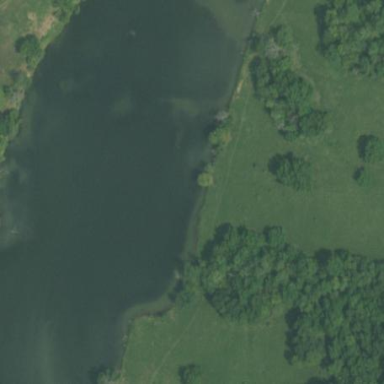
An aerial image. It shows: Peaceful pond surrounded by nature.